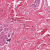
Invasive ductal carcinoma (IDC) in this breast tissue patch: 0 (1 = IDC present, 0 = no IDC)